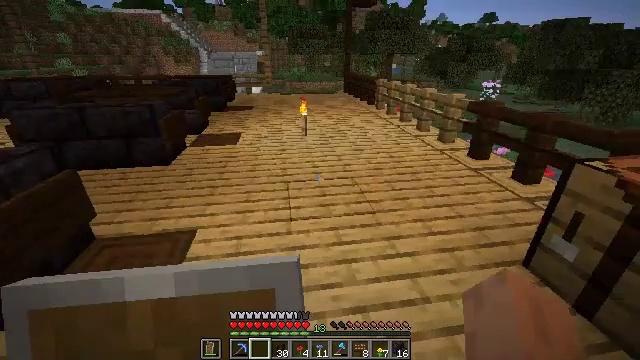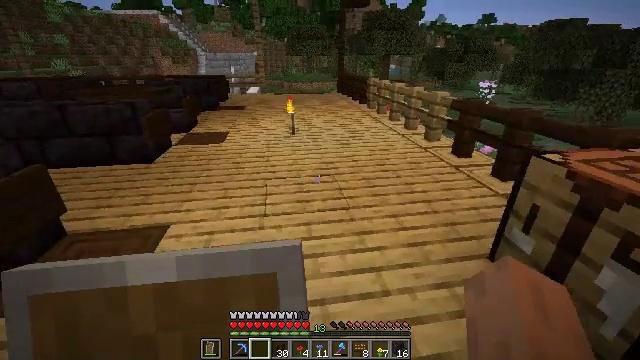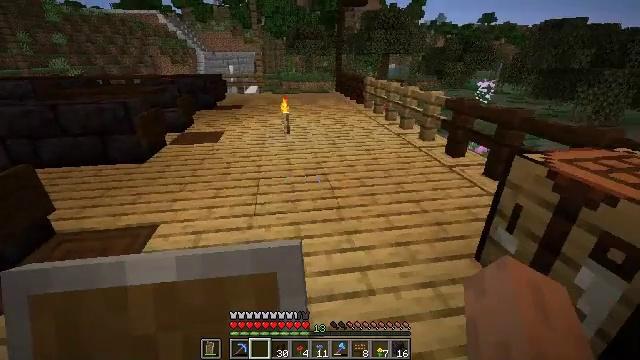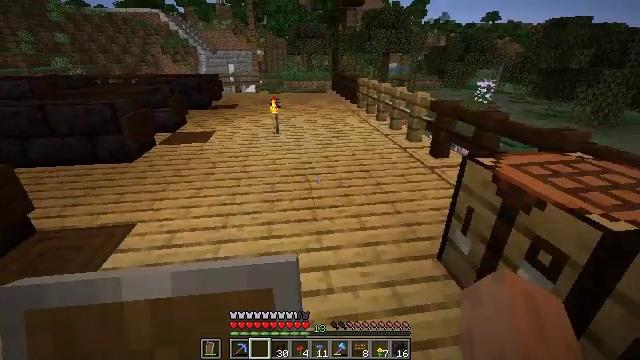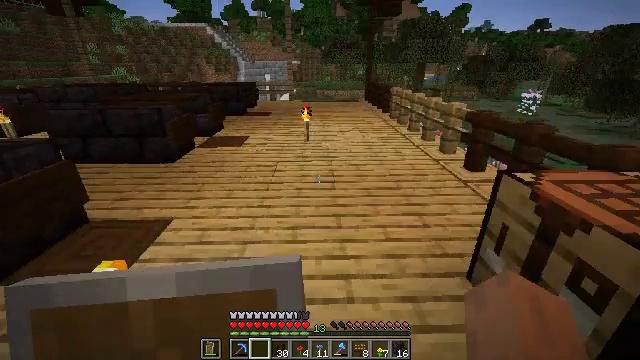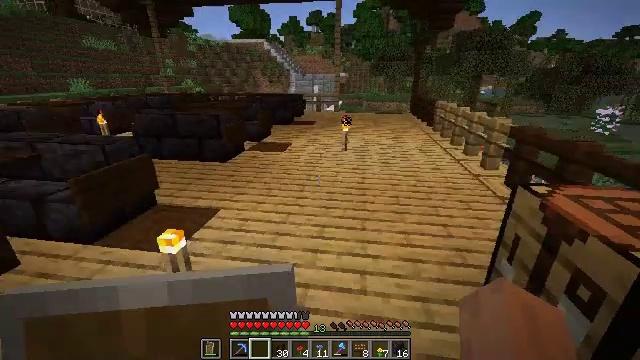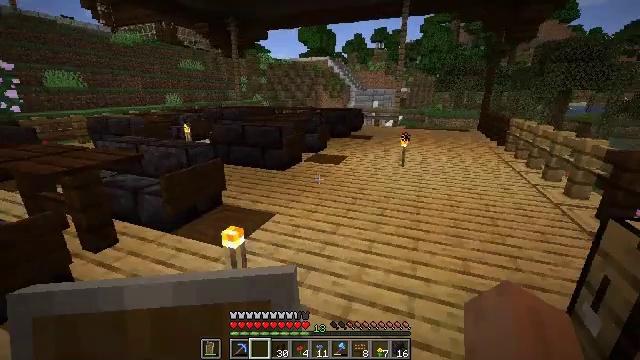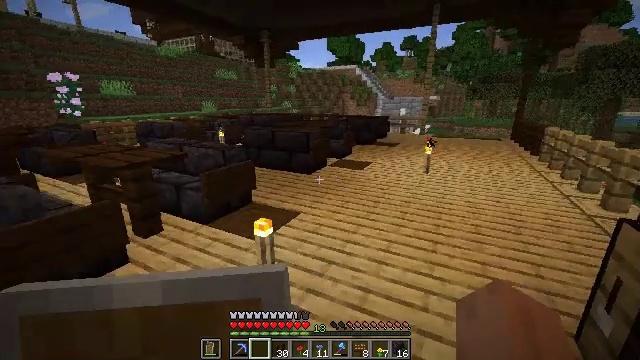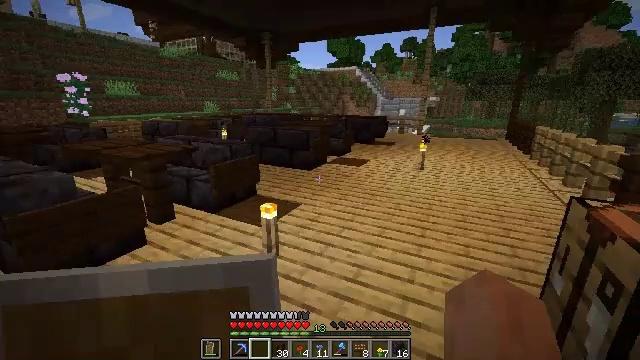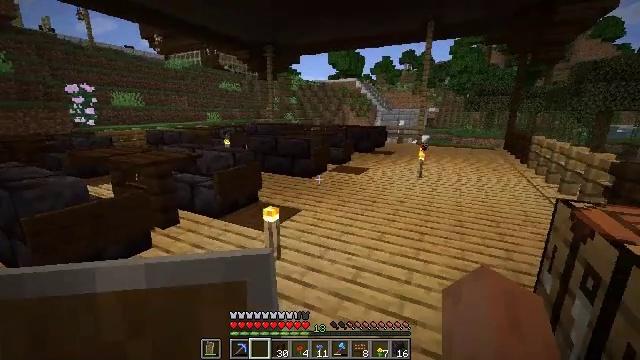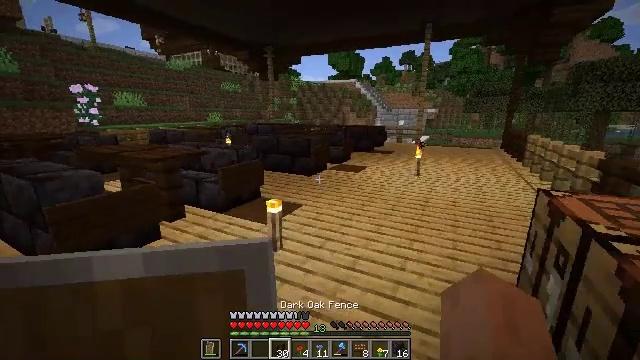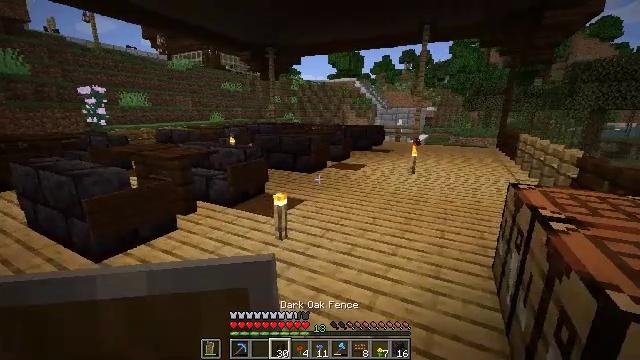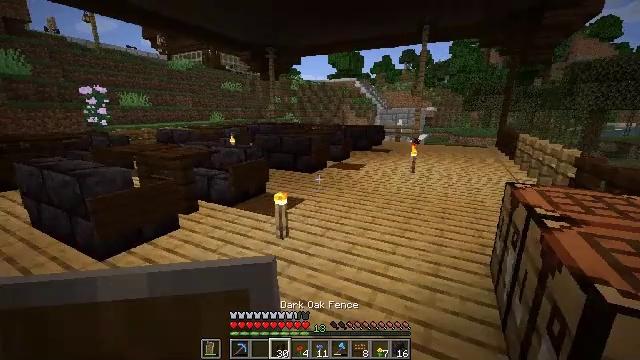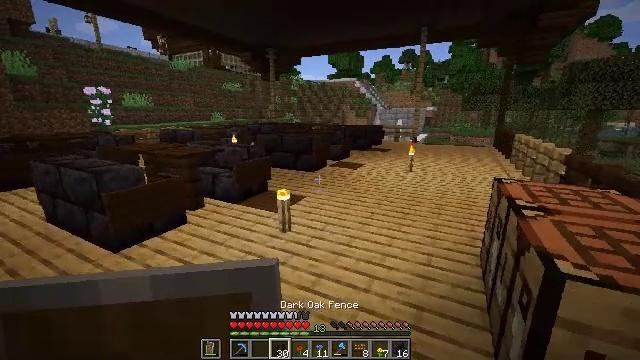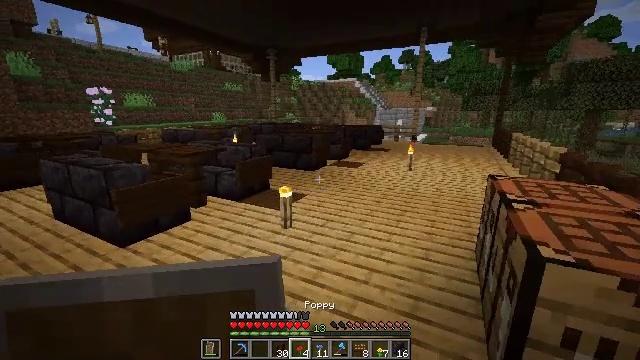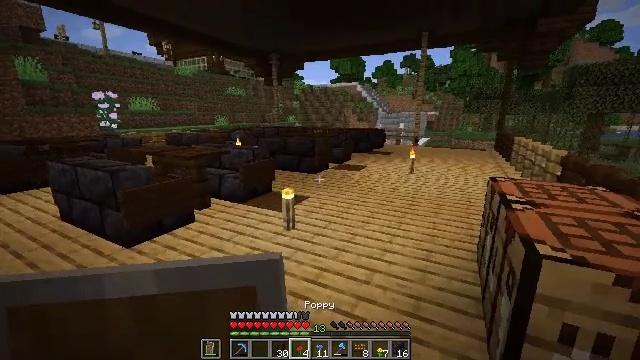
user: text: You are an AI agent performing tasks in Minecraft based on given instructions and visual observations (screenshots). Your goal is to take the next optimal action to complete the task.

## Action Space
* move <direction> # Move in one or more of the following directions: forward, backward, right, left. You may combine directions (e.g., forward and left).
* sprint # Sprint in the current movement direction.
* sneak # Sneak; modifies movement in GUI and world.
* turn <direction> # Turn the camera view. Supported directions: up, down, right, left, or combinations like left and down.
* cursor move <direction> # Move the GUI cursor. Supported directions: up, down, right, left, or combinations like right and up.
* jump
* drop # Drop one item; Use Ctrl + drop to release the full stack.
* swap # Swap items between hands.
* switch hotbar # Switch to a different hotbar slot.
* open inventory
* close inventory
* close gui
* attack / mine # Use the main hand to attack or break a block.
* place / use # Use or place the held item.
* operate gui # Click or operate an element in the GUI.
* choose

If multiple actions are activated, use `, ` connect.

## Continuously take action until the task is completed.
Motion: motion action
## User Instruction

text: Craft polished diorite stairs.
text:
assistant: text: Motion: move right
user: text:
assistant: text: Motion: move right
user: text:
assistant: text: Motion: move back and move right
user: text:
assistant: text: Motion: move back, turn left and up
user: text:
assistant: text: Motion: move back, turn left and up
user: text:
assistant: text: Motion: move back, turn left and up
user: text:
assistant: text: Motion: move back, turn left and up
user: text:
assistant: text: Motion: move back
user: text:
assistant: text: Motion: move back, turn up
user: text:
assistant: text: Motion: move back
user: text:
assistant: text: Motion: move back
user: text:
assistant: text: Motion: move back
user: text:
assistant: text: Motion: no_op
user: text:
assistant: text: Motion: no_op
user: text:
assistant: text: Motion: no_op
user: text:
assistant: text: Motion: turn up
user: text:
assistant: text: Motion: no_op
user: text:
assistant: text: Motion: turn up
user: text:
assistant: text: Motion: turn left
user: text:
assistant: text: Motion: no_op
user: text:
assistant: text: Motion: no_op
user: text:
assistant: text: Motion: no_op
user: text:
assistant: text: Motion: move forward
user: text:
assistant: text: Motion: move forward
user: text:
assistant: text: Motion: move forward
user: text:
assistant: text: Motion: no_op
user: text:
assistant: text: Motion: no_op
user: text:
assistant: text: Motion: move forward
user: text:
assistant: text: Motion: move forward
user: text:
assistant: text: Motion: move forward